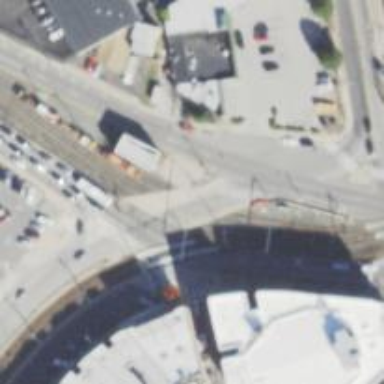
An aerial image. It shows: Tram railway with electrified contact lines.